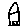
Label: house